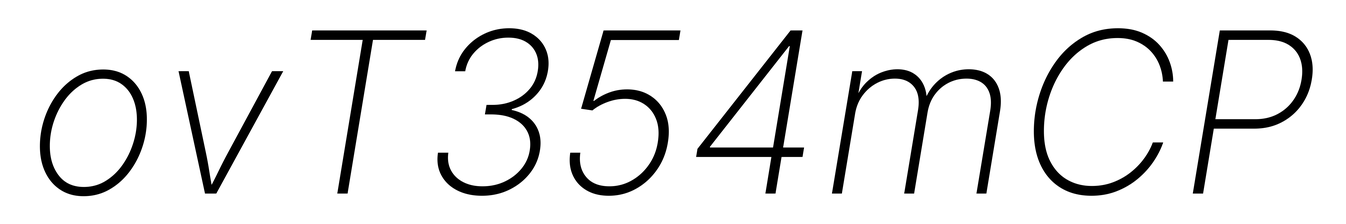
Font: Inter-Italic_ExtraLight_Italic